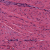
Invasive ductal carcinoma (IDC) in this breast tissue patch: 0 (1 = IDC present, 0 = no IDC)